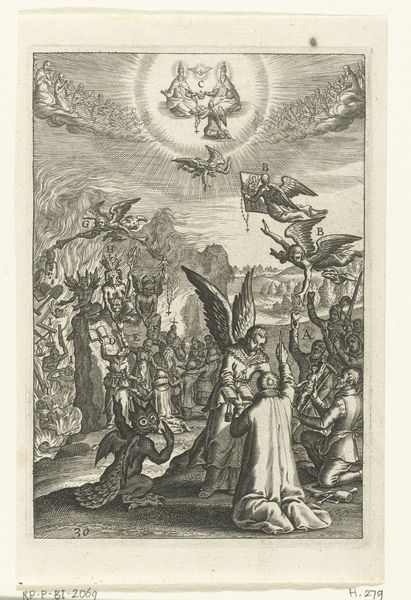
Titel: Embleem met man die leert dat hij met goede werken God behaagt
Künstler: Boëtius Adamsz. Bolswert
Standort: Amsterdam
Institution: Rijksmuseum
Schlagwörter: feuer, gott, himmel, menschen, zeichnung, engel, knien, hölle, teufel, mönch, eule, satan, dreifaltigkeit, trinität, demon, demonen